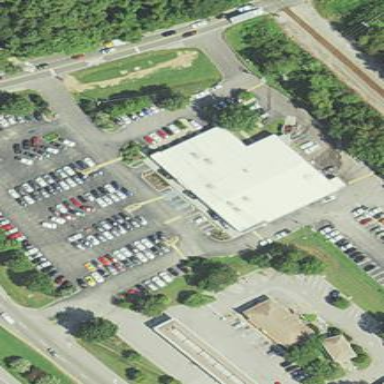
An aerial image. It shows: Commercial building with car shop.